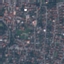
Land use / land cover: Residential